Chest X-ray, PA view. Patient: 59 years old, sex M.
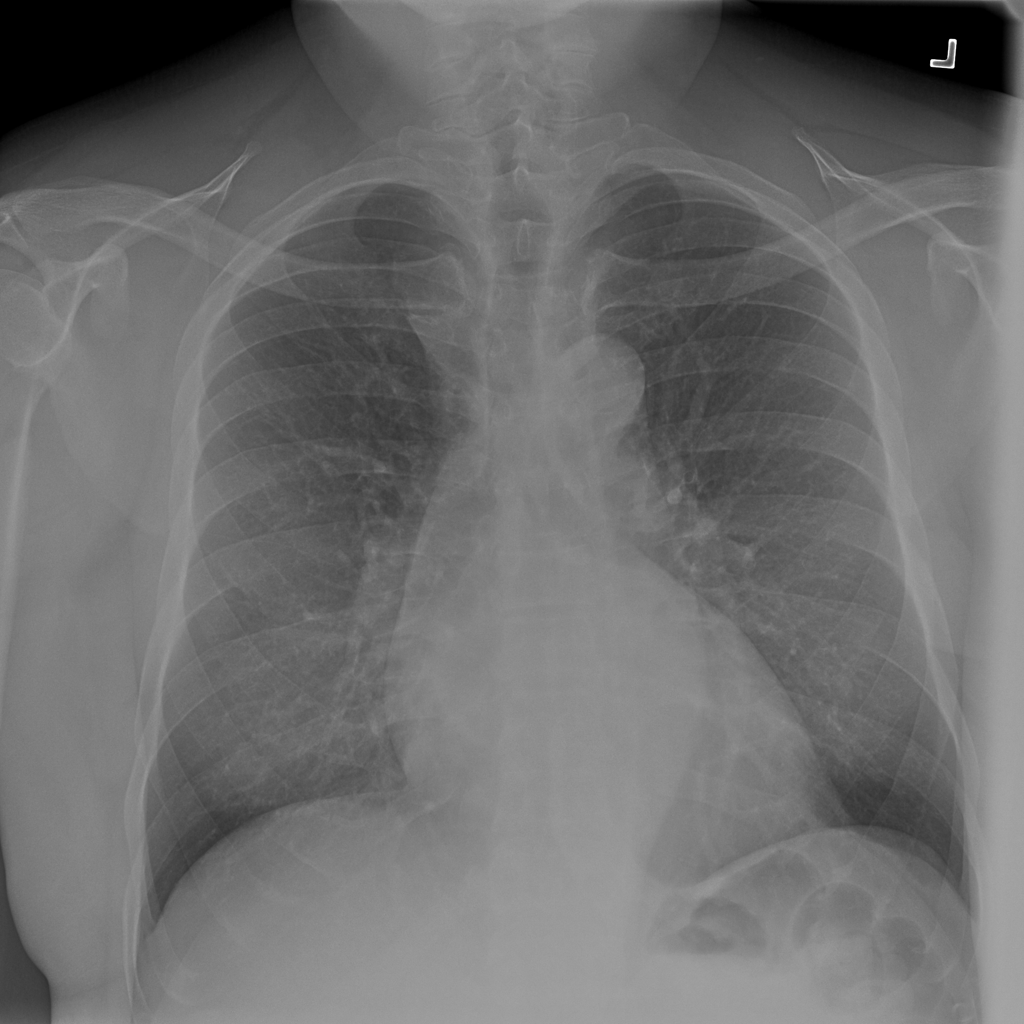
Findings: Cardiomegaly